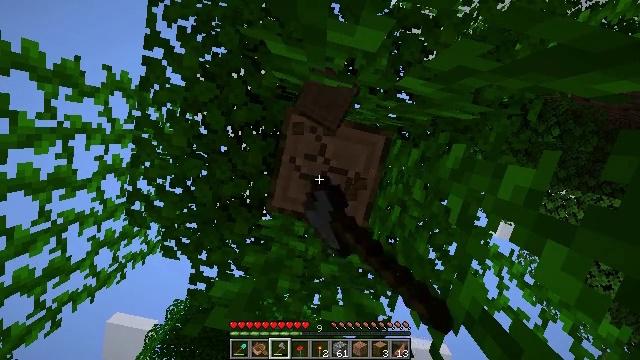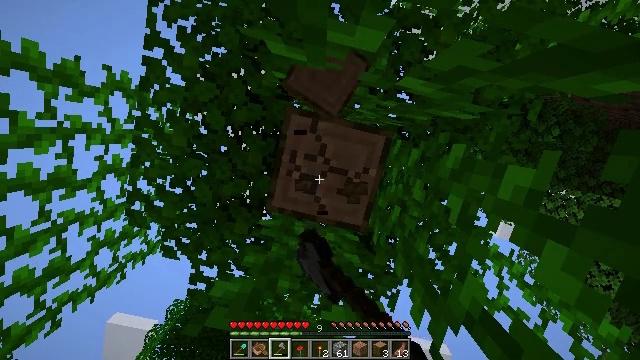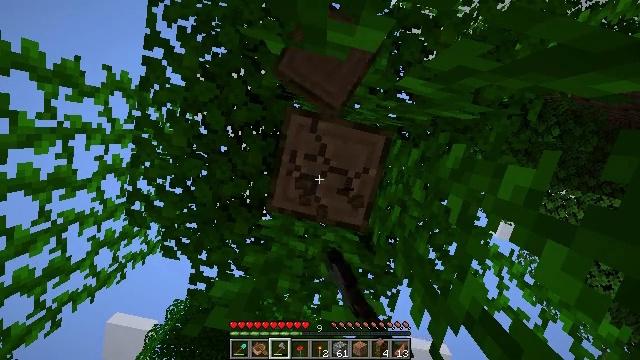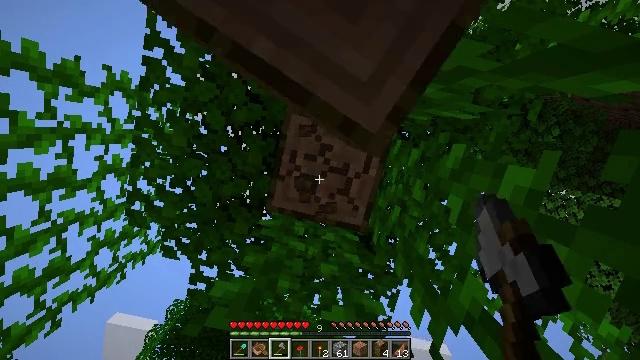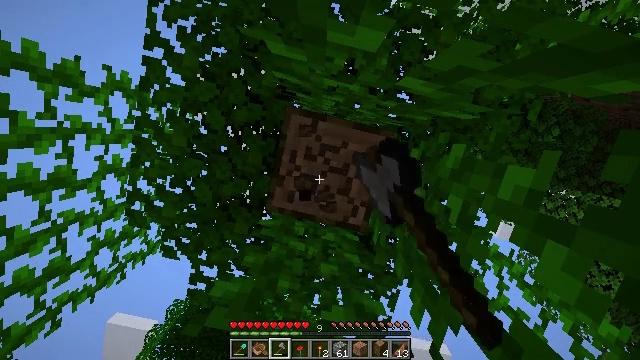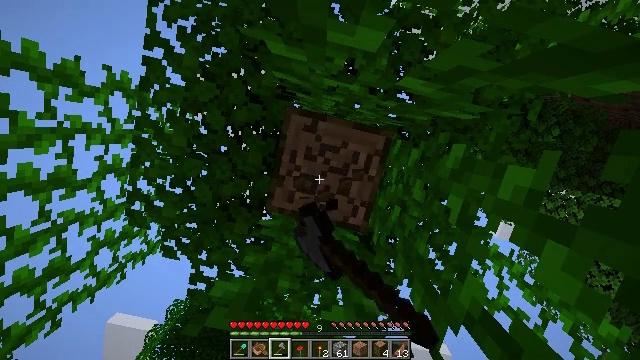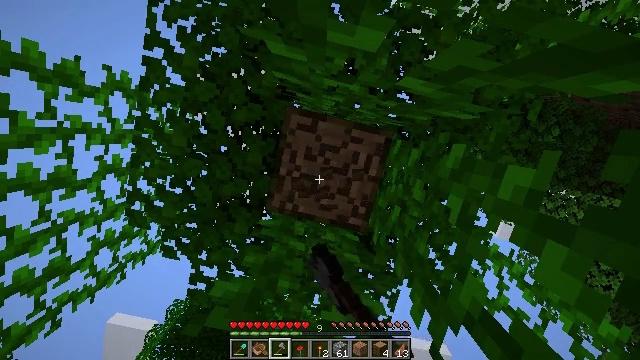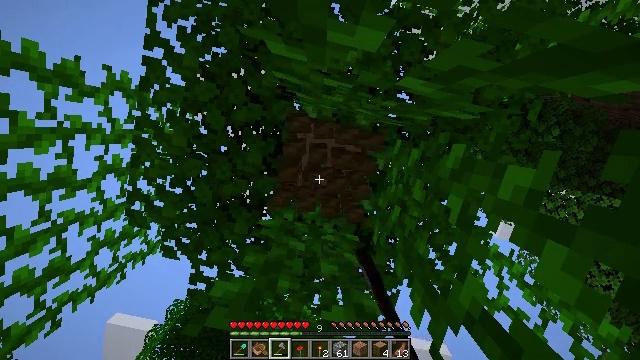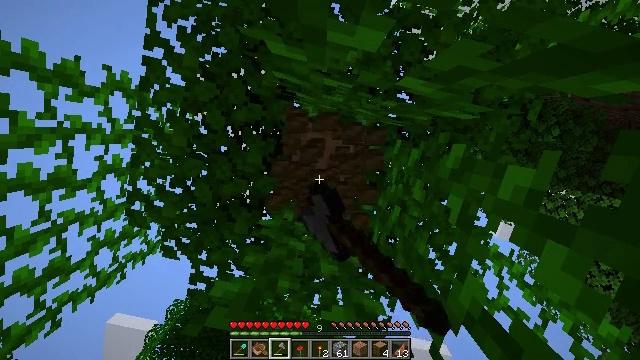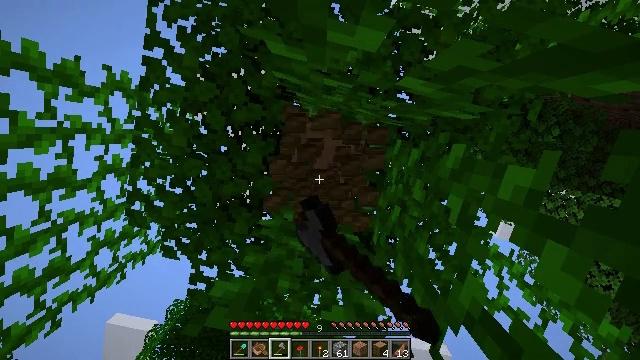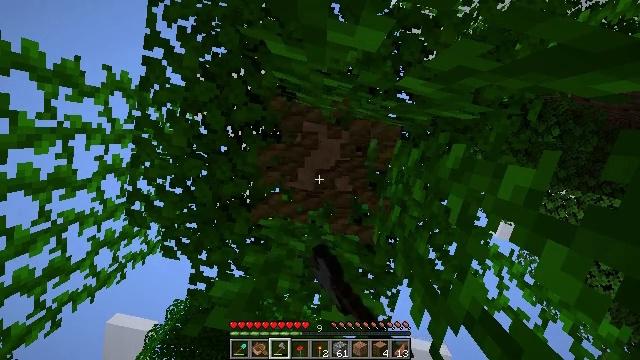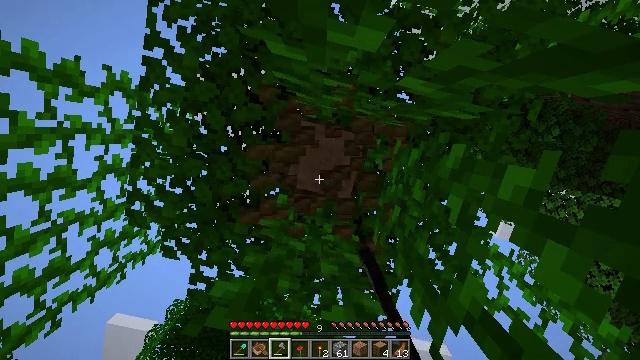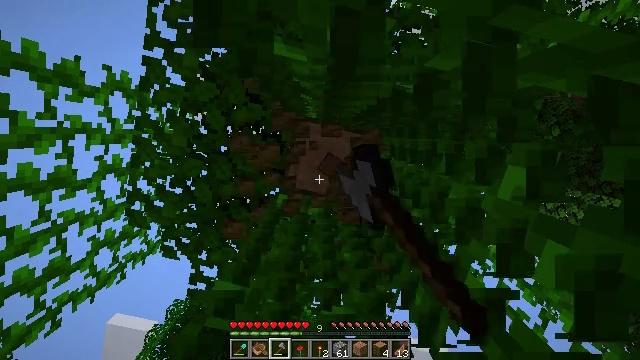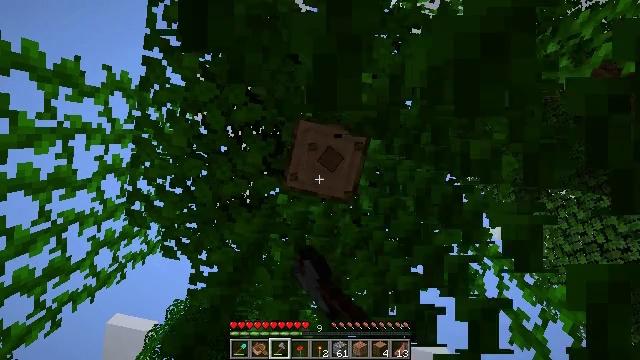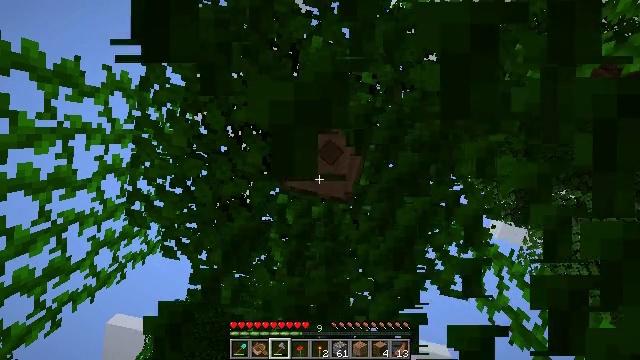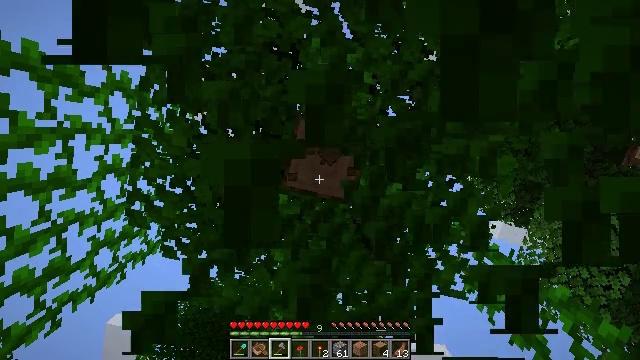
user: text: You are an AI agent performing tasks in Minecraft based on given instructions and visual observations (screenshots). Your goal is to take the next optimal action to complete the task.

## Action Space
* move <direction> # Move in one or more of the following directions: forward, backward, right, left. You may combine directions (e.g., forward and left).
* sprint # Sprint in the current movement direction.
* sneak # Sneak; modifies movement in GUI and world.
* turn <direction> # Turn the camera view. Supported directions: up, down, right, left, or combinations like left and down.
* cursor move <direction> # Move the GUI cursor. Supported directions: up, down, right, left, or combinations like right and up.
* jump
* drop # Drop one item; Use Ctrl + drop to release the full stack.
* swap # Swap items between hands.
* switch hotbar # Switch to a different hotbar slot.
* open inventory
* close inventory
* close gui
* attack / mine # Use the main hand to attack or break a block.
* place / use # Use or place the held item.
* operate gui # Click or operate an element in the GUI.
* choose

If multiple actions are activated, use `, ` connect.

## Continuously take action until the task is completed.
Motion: motion action
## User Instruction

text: Break the jungle log to gather wood.
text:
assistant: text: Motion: attack / mine
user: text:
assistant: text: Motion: attack / mine
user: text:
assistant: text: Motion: attack / mine
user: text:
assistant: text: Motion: attack / mine
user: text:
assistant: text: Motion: attack / mine
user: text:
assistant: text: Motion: attack / mine
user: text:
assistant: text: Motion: attack / mine
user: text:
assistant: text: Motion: attack / mine
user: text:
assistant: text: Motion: attack / mine
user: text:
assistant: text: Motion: attack / mine
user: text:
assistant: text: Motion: attack / mine
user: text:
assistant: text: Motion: attack / mine
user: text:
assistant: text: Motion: attack / mine
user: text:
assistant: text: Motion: attack / mine
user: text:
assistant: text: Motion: attack / mine
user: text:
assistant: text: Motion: attack / mine
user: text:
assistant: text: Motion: attack / mine
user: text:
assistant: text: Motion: attack / mine
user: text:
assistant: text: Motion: attack / mine
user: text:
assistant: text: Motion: attack / mine
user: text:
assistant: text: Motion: attack / mine
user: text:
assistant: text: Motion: attack / mine
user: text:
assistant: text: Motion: attack / mine
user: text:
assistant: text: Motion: turn up, attack / mine
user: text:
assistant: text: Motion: turn right and up, attack / mine
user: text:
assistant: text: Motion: attack / mine
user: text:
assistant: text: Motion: attack / mine
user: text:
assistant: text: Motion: attack / mine
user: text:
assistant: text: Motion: attack / mine
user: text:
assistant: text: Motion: attack / mine